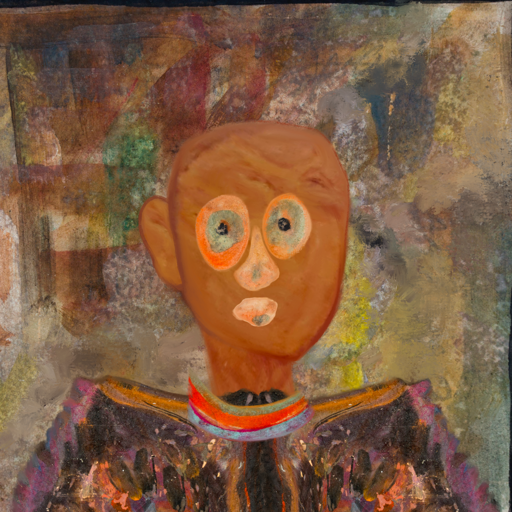
Background: Mosgoul, Head And Neck Front: Pious_Lady, Face Front: Childish, Bust: Gypsy_Queen, Hair Front: Blank, Head Accessory: Blank, Second Necklace: Blank, Necklace: Sisters, Baby: Blank